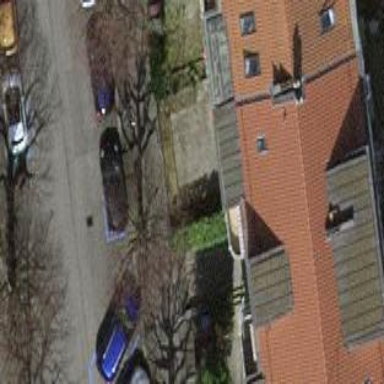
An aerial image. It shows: Residential garden.